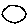
Label: circle